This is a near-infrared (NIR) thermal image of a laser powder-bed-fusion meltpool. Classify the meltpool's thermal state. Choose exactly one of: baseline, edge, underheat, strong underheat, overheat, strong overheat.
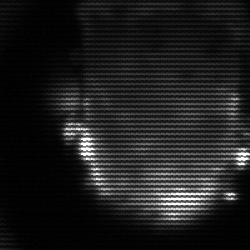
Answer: baseline